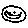
Label: smiley face